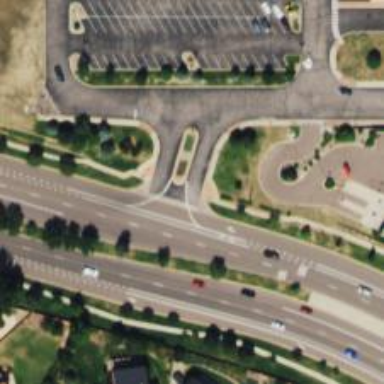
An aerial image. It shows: Uncontrolled road crossing.